Field crop: tomato
Growth stage: 1
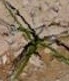
Species: cyperus